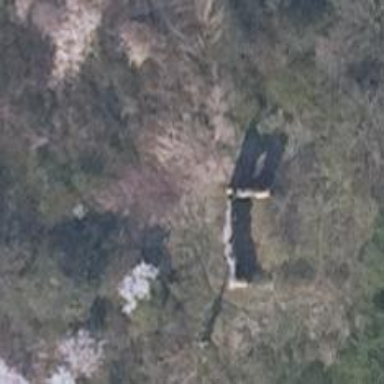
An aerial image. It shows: View of historic ruins.